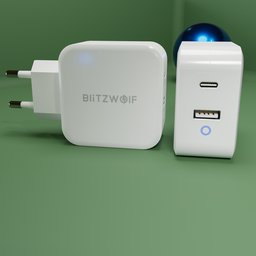
Label: electronics